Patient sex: M
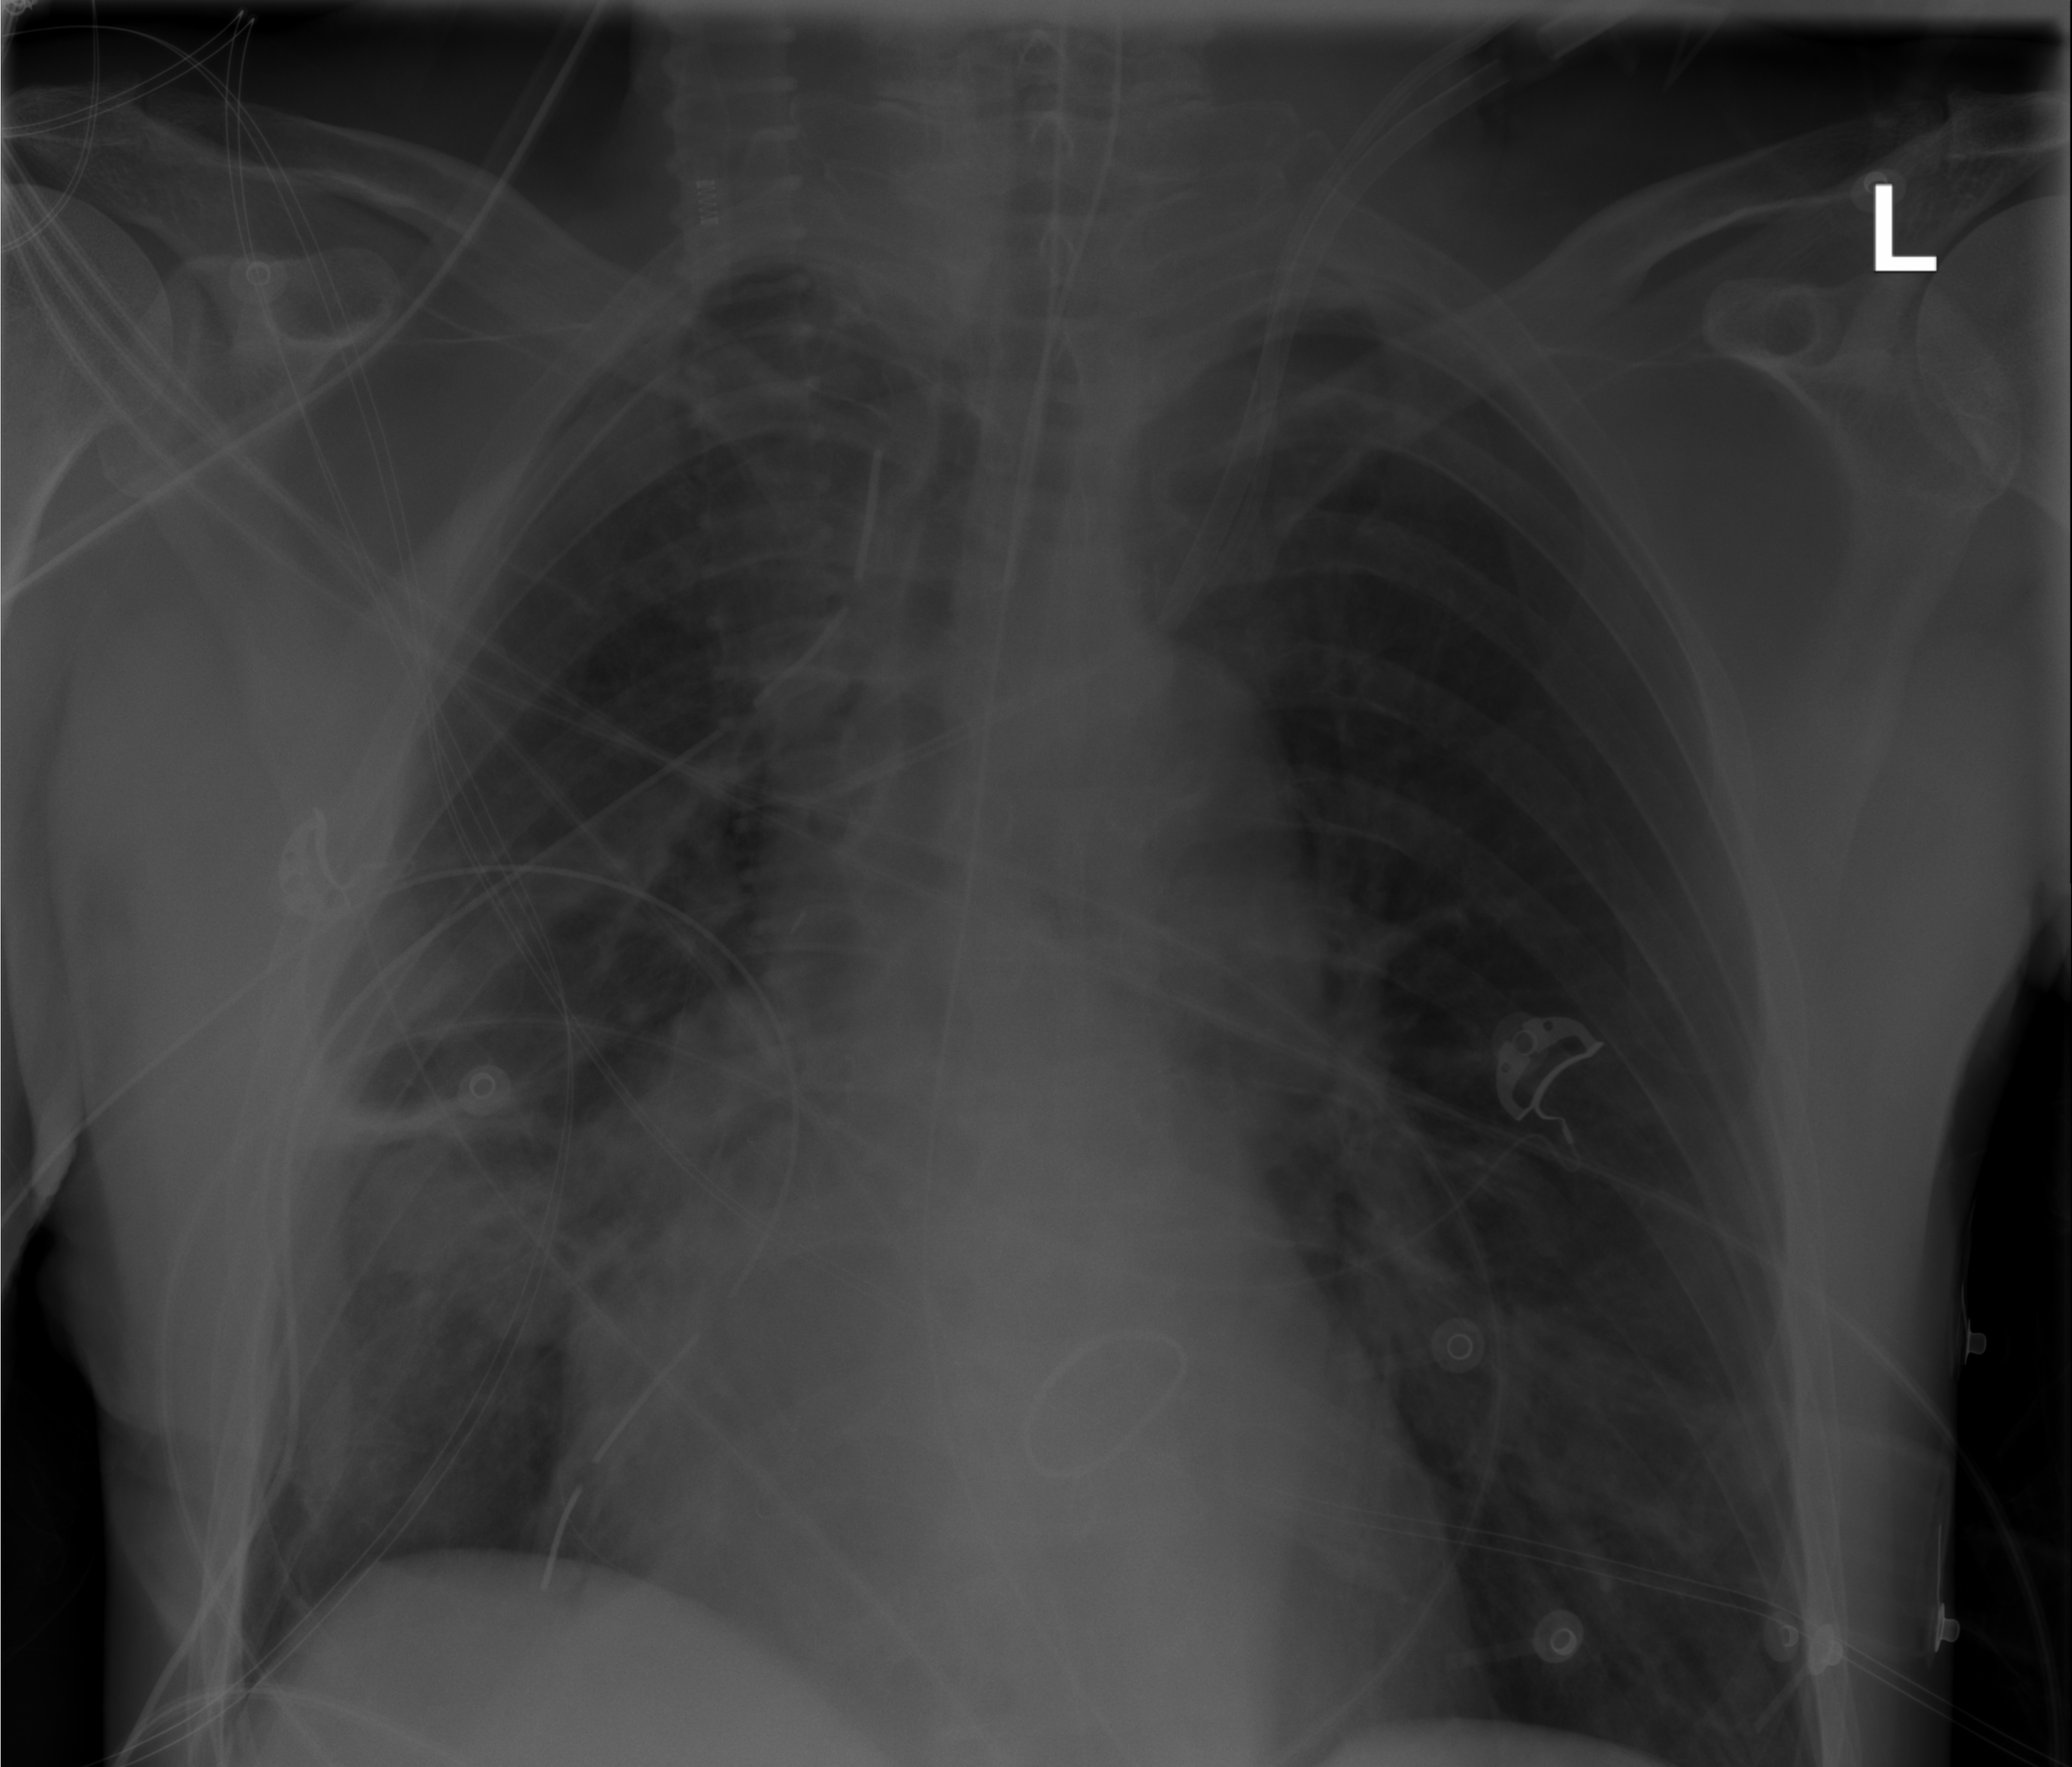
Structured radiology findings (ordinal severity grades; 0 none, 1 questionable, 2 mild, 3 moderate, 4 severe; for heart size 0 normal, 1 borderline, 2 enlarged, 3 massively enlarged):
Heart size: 1
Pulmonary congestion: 0
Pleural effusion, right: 1
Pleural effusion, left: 0
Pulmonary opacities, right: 2
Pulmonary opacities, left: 0
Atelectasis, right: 0
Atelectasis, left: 0